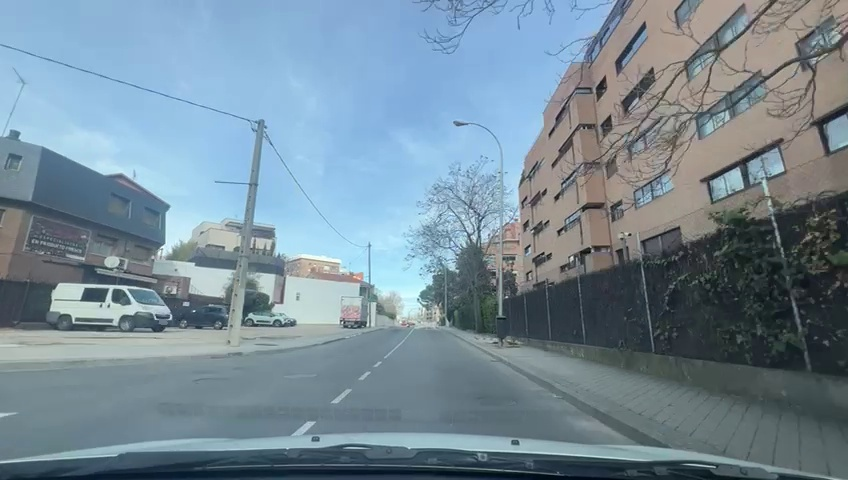
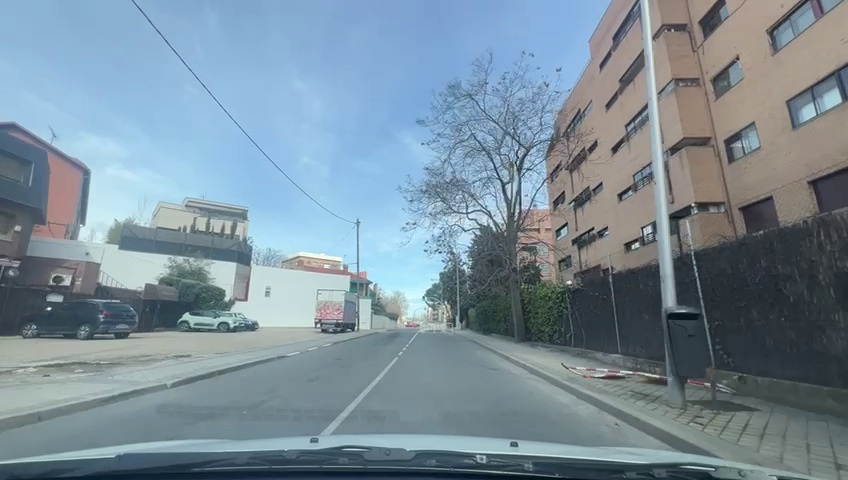
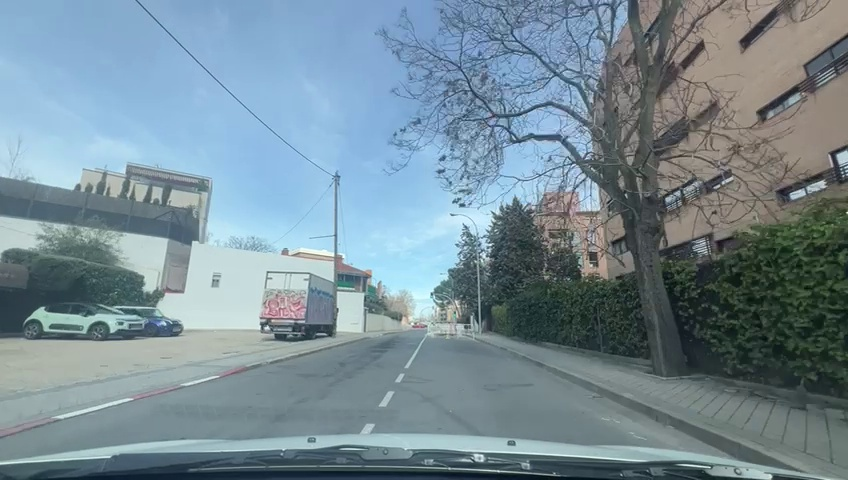
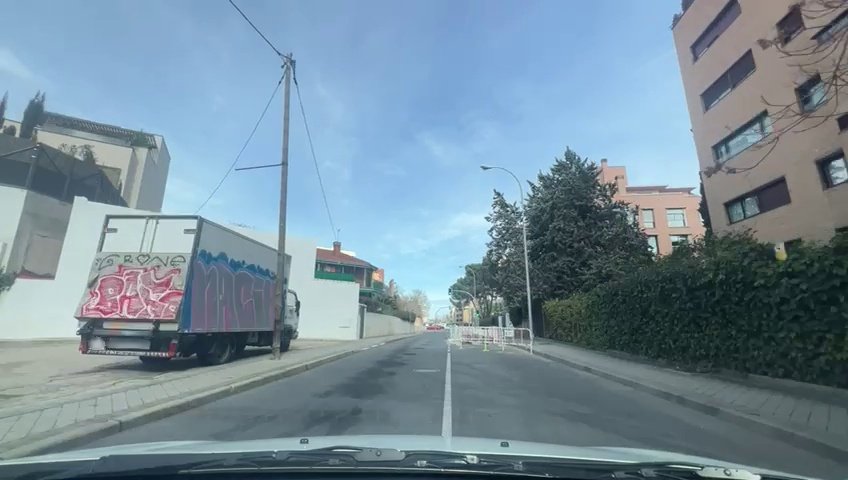
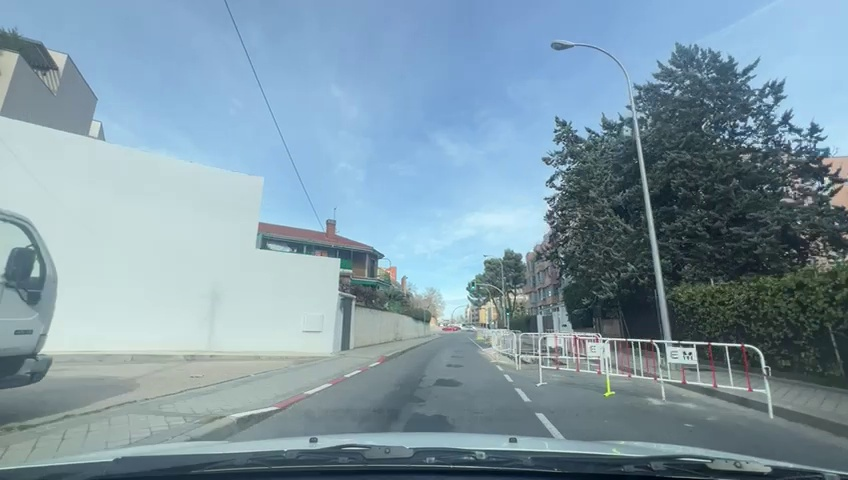
Situation: Construction site
Question: Are construction-related signs, cones, temporary signals, or closed lanes visible in the scene?
Answer: Yes
Reasoning: Yes, It can be seen in front ego vehicle some temporal white and red fences

Situation: Construction site
Question: Are temporary yellow lane markings visible?
Answer: No
Reasoning: No, the lanes are the normal ones. One white lane dividing the ego lane with the opposite direction lane

Situation: Construction site
Question: Are road workers visible on or near the roadway?
Answer: No
Reasoning: The street and the situations are empty of pedestrians

Situation: Construction site
Question: Is the ego lane narrowed or laterally shifted due to construction elements?
Answer: Yes
Reasoning: The ego lane is closed due to the front fences in front ego vehicle

Situation: Construction site
Question: Is construction machinery or heavy equipment present near or within the roadway?
Answer: No
Reasoning: No, there is a lateral parked truck on left side

Situation: Construction site
Question: Is a temporary reduced speed limit sign visible in the scene?
Answer: No
Reasoning: It is an urban street without traffic signals